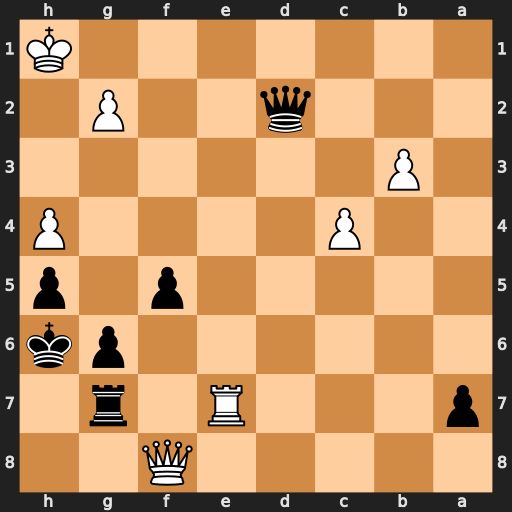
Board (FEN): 5Q2/p3R1r1/6pk/5p1p/2P4P/1P6/3q2P1/7K
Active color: b
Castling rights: -
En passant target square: -
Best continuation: Qd1+ Kh2 Qd6+ Kh3 Qxe7